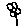
Label: flower